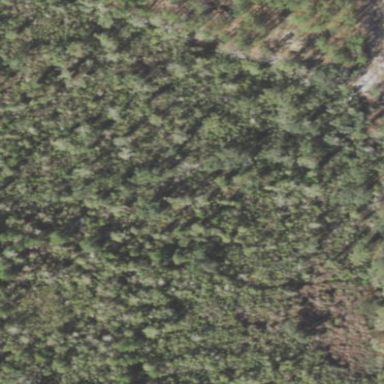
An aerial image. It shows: Mixed leaf woodland.